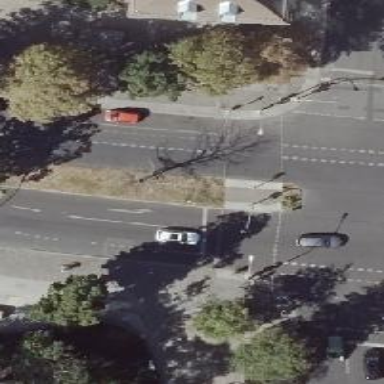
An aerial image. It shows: Secondary road with asphalt surface where stopping is not allowed in the parking area.